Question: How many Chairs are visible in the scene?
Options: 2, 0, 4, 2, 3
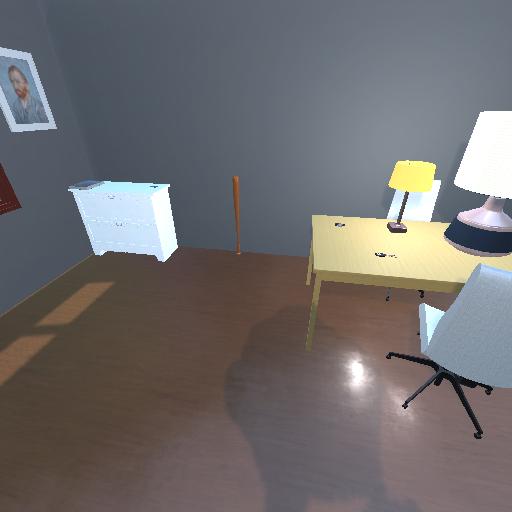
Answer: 2